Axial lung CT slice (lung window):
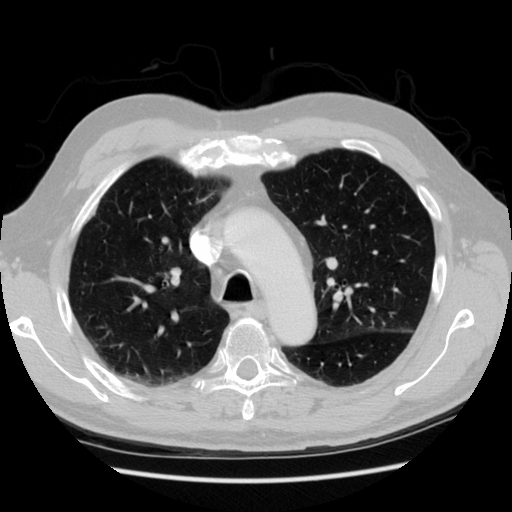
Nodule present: no